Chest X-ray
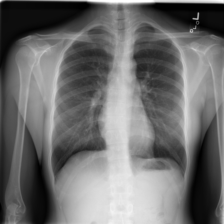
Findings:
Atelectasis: negative
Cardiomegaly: negative
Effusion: negative
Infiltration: negative
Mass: negative
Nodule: negative
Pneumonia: negative
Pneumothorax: negative
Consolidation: negative
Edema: negative
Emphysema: negative
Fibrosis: negative
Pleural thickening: negative
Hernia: negative